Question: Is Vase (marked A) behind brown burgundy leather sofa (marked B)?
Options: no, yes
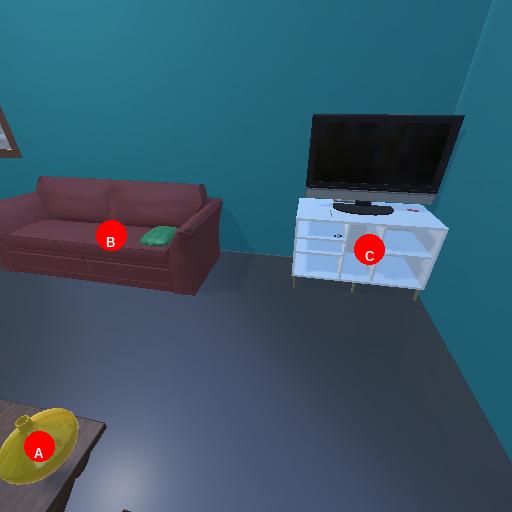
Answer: no